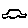
Label: car